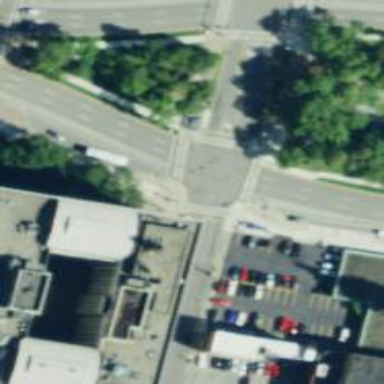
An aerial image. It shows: Zebra crossing on the road.